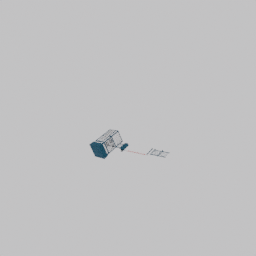
Label: architecture